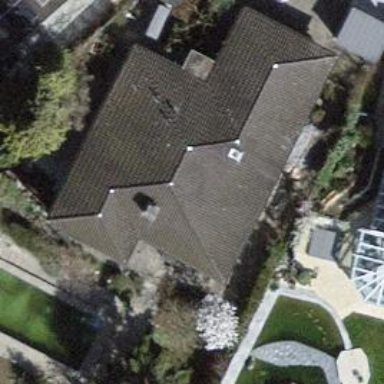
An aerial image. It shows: Detached building.